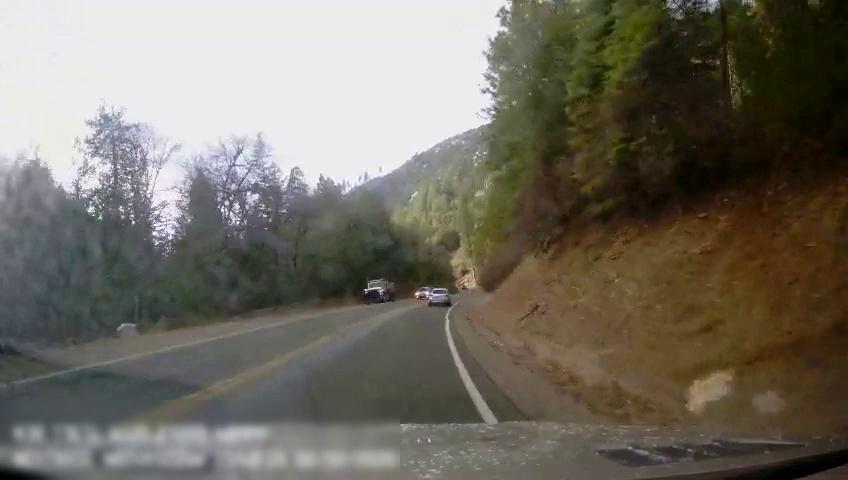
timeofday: Day
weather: Sunny
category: Drivable Space
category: Vehicles | Truck
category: Vehicles | Car
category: Vehicles | Car
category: Lanes | Opposite Lane
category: Lanes | Current Lane
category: Lanes | Current Lane
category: Lanes | Current Lane